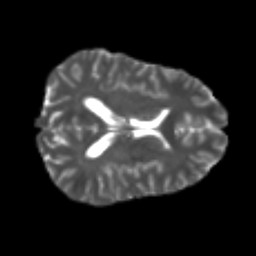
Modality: T2w
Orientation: axial
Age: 26
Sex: male
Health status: healthy
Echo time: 0.074 s